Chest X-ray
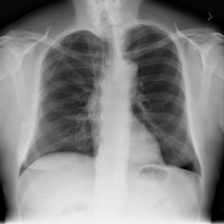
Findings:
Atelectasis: negative
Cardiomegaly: negative
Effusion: negative
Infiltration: negative
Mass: negative
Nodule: negative
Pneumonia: negative
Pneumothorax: negative
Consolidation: negative
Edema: negative
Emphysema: negative
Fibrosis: negative
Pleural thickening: negative
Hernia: negative